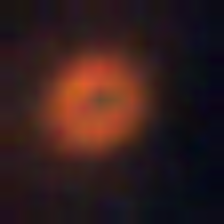
Taxon: NanoPlankton
Group: Other